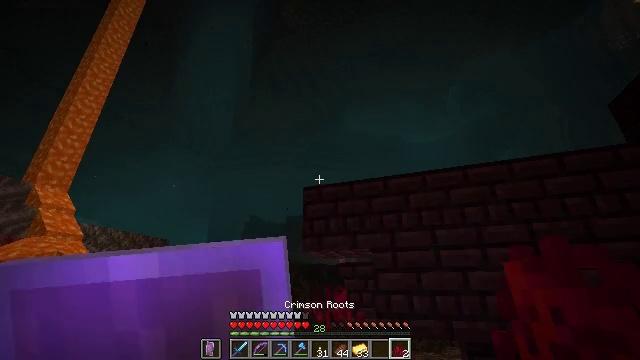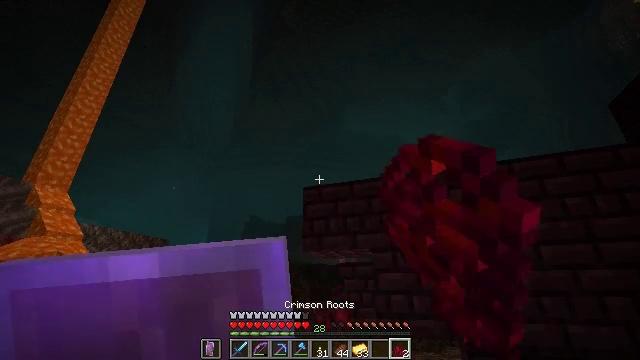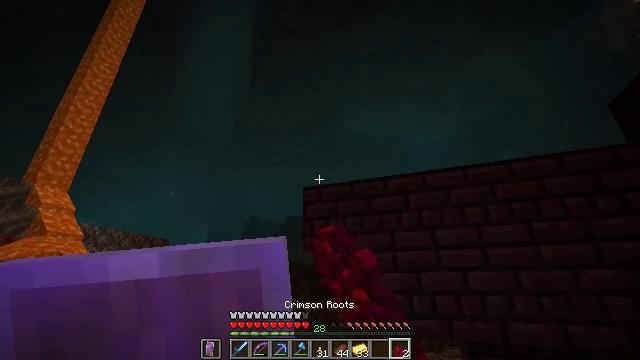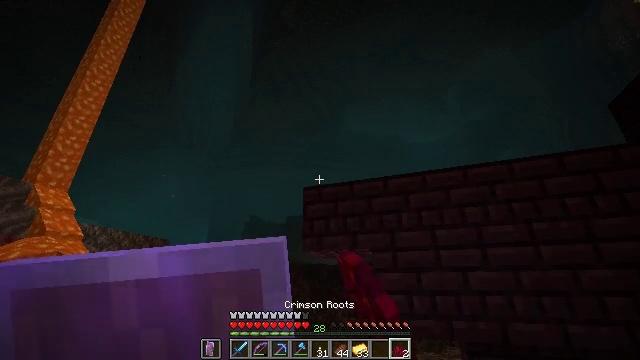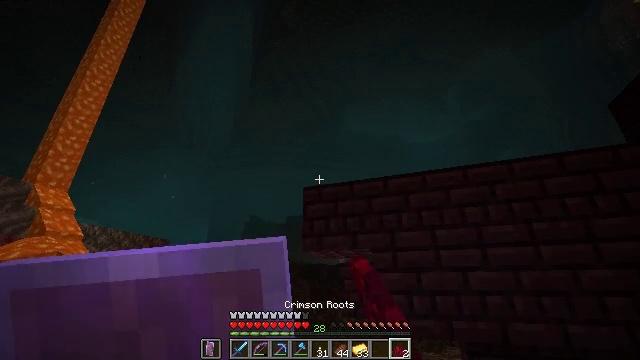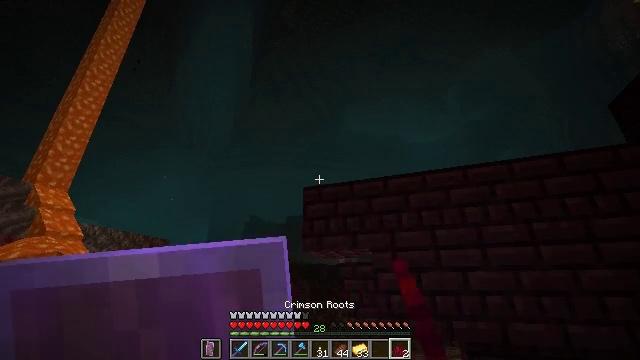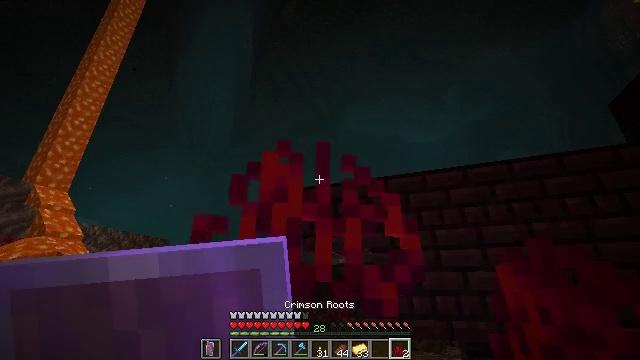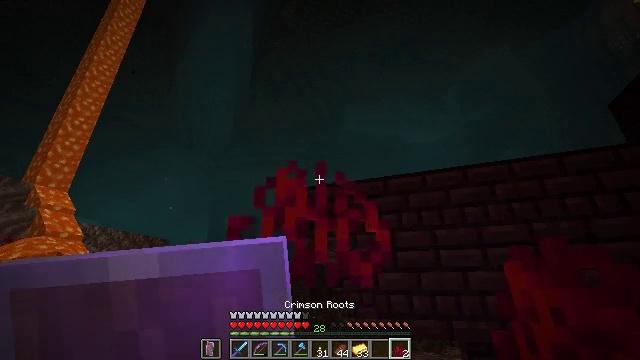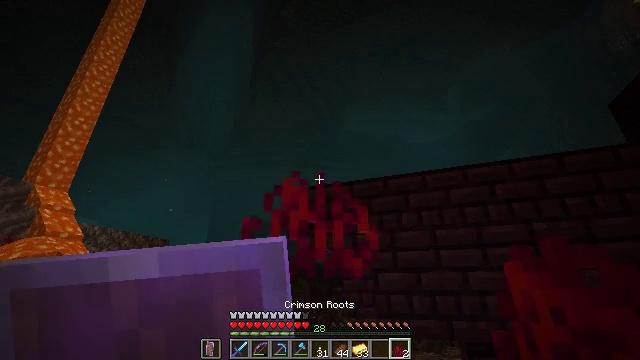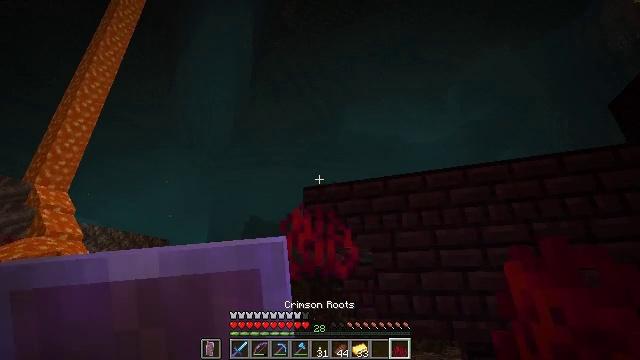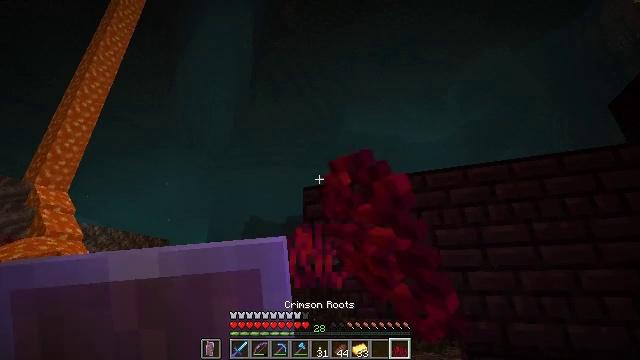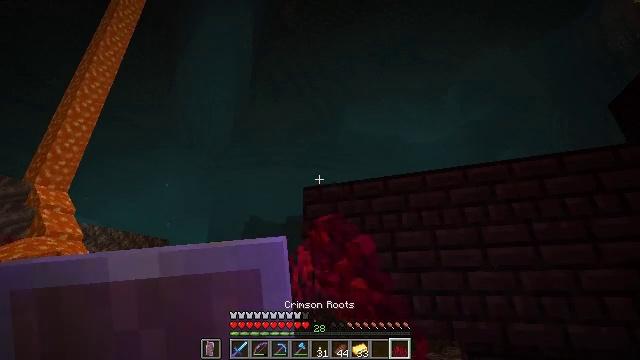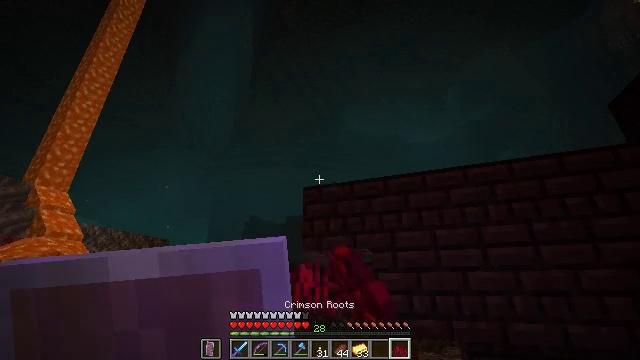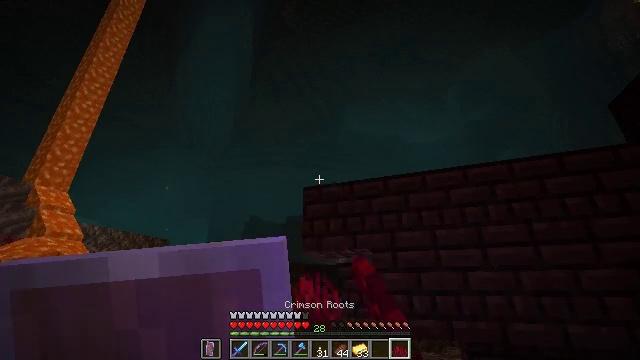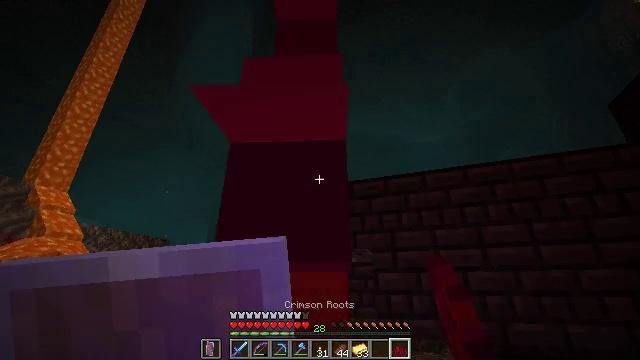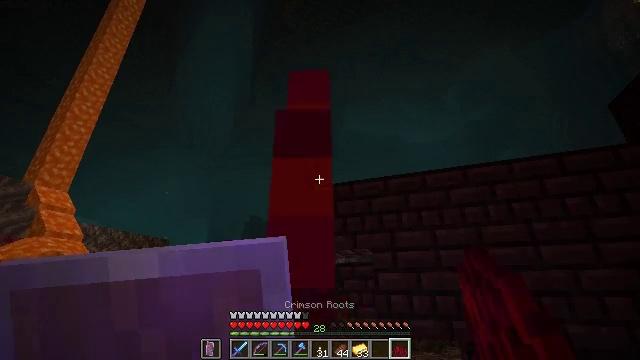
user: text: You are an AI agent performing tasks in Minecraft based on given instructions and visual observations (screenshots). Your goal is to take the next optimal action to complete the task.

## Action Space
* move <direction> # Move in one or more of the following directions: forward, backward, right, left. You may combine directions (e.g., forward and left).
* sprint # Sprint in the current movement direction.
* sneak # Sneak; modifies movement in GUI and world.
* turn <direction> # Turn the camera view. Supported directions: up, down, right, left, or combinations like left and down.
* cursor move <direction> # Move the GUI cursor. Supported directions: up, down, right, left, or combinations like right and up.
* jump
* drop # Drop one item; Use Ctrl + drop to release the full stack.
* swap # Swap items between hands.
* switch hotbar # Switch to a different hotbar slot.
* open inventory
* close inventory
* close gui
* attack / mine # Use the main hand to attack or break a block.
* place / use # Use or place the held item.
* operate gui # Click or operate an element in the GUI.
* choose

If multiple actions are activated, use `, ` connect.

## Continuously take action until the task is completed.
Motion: motion action
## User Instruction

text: Remove crimson roots from the inventory.
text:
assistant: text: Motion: drop
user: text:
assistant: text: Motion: drop
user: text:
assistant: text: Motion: no_op
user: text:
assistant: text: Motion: no_op
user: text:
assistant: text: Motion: no_op
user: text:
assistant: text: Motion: no_op
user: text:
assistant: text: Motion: no_op
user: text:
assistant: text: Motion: no_op
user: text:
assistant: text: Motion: drop
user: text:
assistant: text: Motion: drop
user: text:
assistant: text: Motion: drop
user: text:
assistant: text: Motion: drop
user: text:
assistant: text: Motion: no_op
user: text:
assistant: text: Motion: no_op
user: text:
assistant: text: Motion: no_op
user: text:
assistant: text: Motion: no_op
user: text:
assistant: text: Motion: no_op
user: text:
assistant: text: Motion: no_op
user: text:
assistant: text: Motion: drop
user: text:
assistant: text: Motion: drop
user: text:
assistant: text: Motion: drop
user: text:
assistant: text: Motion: no_op
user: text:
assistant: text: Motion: no_op
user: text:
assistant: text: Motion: no_op
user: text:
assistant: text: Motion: no_op